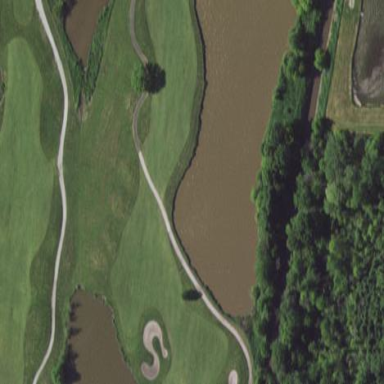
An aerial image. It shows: Golf fairway surrounded by grass.